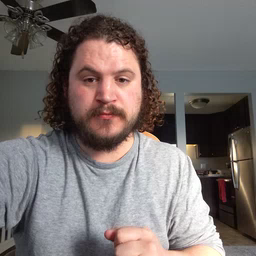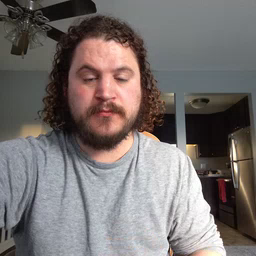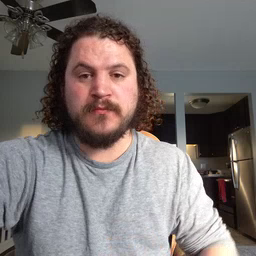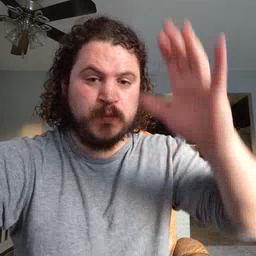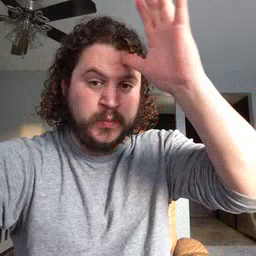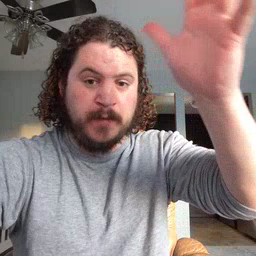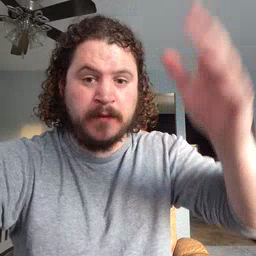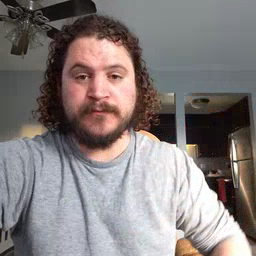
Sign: grandpa